Question: Gnuplot 4.6.5.
Gnuplot generate pdf files with True Type fonts by default, more specifically True Type (CID) fonts.
I have problem in processing the generated PDF file using Ghostscript because it has CID fonts. How can I use type 1 fonts in the PDF and get ride of CID fonts?
Here is a test script:
'''
set term pdfcairo
set output "gpdf.pdf"
#set xlabel "a"; set ylabel "b"
set xlabel "x"; set ylabel "y"
plot sin(x)
'''
When I open the PDF and its document property shows:

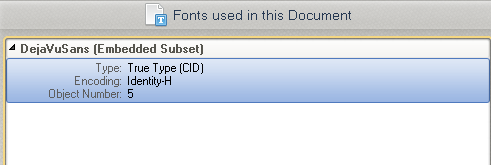
Answer: With the terminal's 'font' option you must select a font which is available as Type1 on your system (and reachable for libpango). Here, on Windows, I could use "Univers LT 55", which is the only Type1 font I have installed at the moment:
'''
set term pdfcairo font "Univers LT 55"
set output "gpdf.pdf"
set xlabel "x"; set ylabel "y"
plot sin(x)
'''

But then you'll most probably run into problems when using utf-8 encoding. What's the actual problem you're having with ghostscript and CID fonts?